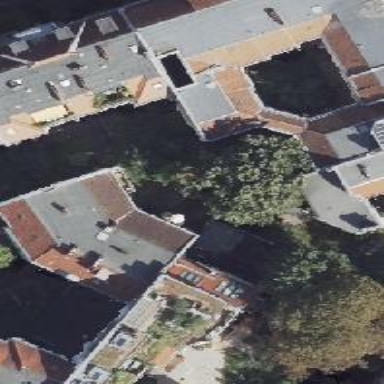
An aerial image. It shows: Building consisting of apartments.